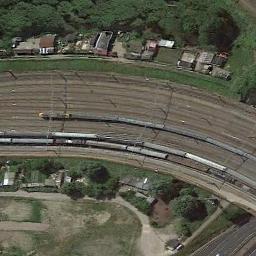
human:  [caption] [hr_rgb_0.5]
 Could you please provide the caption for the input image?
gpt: The railway is next to some trees and grass .

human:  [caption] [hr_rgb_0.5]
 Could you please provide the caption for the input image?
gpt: These railways are flanked by some houses and some trains are on the railways .

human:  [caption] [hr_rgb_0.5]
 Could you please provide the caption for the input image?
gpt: There are dense buildings on both sides of the railway .

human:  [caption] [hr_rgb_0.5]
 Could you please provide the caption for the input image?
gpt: Many buildings of different shapes and sizes are beside the railway .

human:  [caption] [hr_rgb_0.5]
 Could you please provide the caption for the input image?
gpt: There are some green trees and buildings beside the railway .